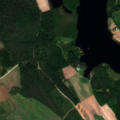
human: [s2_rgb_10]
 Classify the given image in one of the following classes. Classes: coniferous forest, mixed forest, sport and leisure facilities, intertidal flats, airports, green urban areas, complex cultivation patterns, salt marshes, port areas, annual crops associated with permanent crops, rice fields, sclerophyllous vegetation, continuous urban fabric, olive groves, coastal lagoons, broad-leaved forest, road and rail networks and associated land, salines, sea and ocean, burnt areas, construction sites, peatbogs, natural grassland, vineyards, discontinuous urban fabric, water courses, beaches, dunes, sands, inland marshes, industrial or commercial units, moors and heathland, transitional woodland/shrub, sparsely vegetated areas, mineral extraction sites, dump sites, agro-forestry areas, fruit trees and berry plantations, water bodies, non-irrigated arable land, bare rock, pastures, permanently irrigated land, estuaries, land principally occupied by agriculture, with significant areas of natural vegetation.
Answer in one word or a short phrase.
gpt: land principally occupied by agriculture, with significant areas of natural vegetation, coniferous forest, mixed forest, water bodies